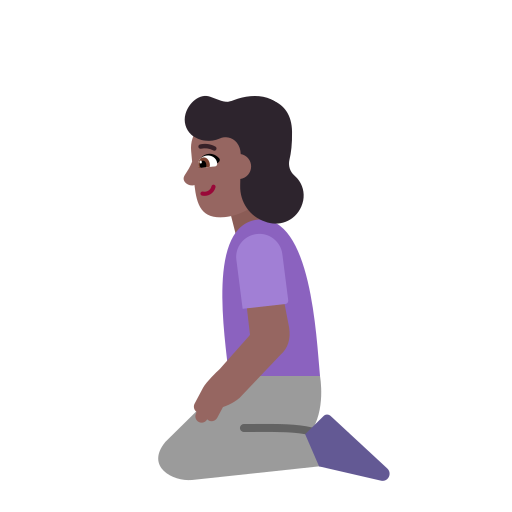
woman kneeling flat  dark